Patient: sex F, age 52
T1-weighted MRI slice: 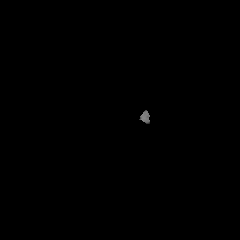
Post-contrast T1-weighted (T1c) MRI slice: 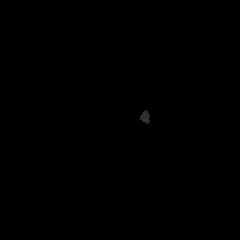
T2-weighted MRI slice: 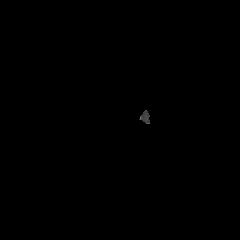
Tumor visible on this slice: no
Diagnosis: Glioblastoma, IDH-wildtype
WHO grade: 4